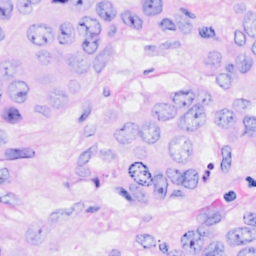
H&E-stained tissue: Breast